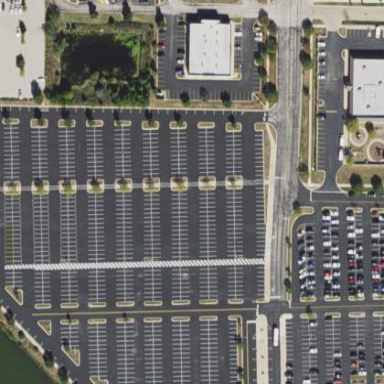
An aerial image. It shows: Parking area with park and ride facility.